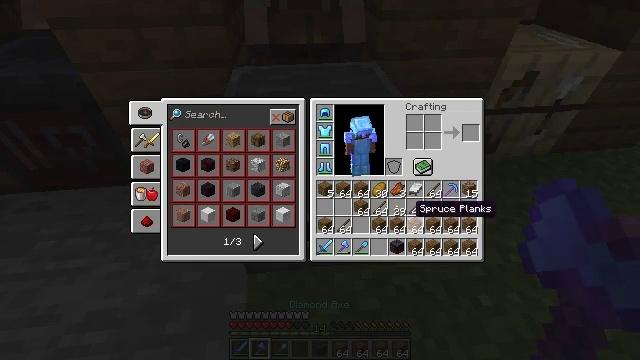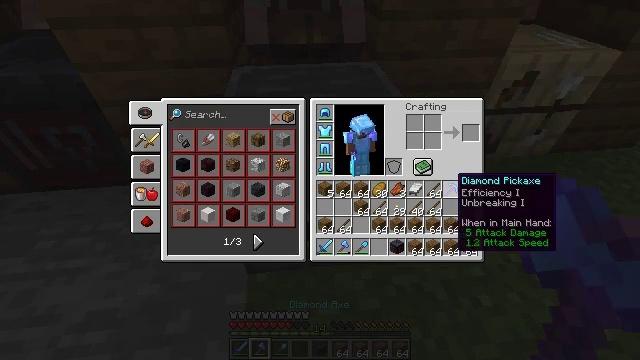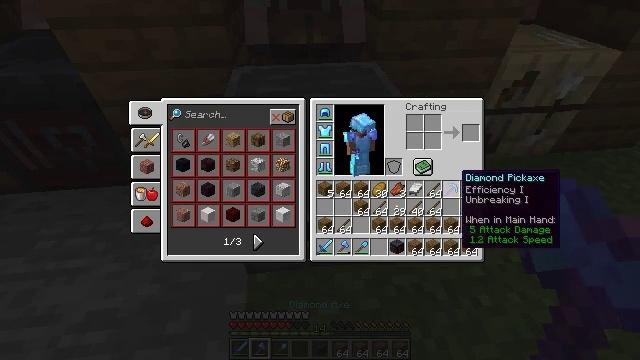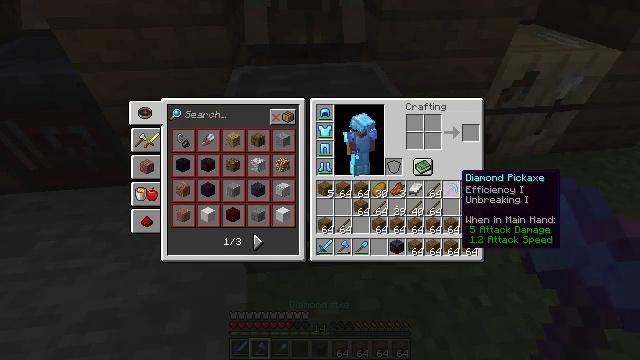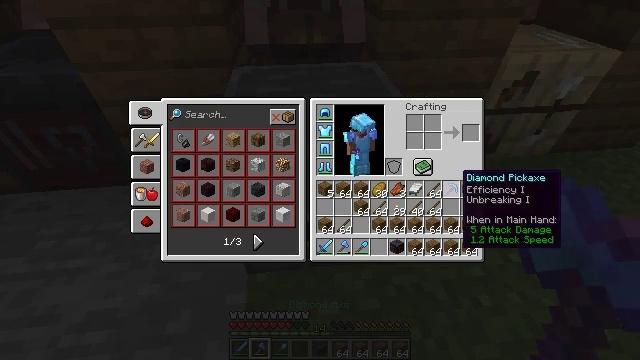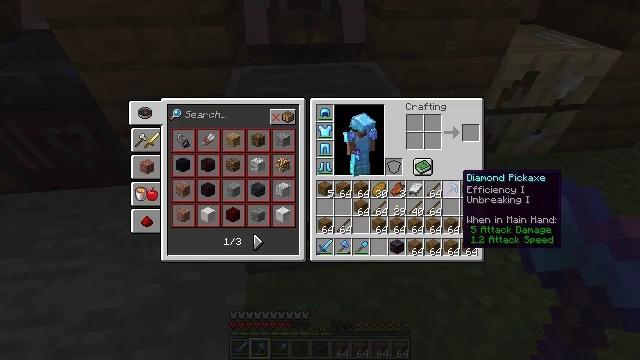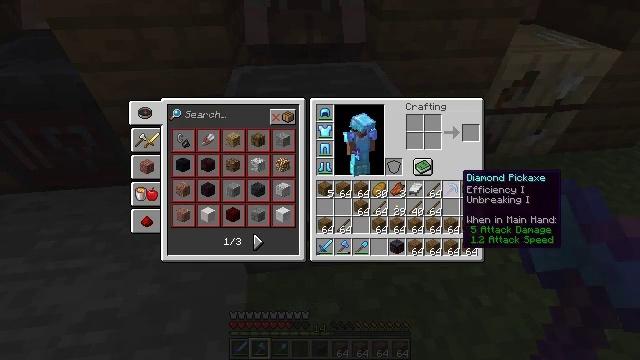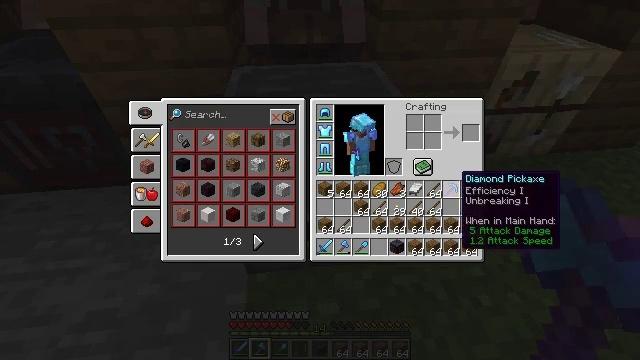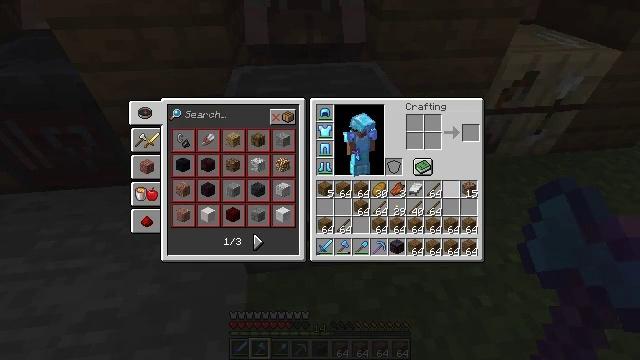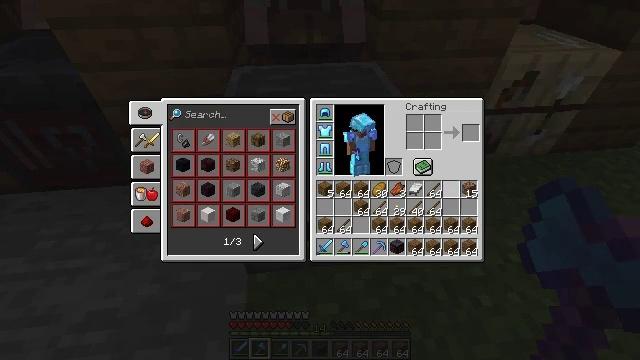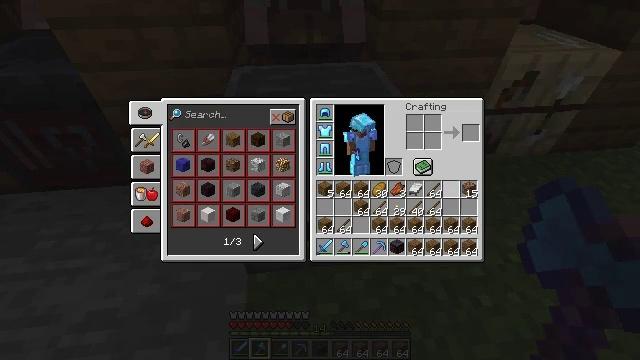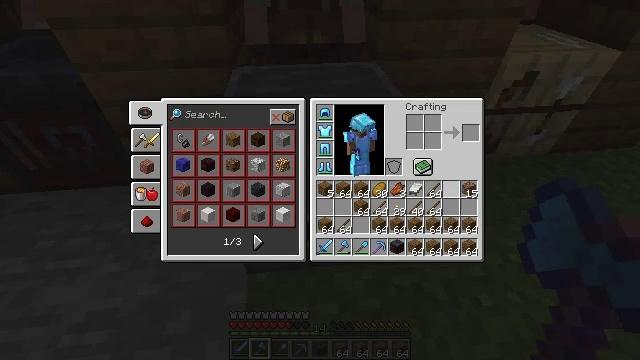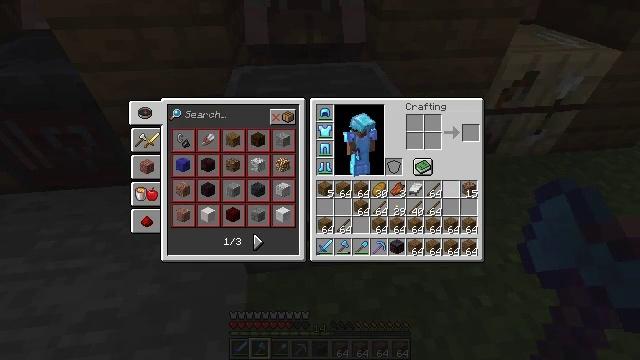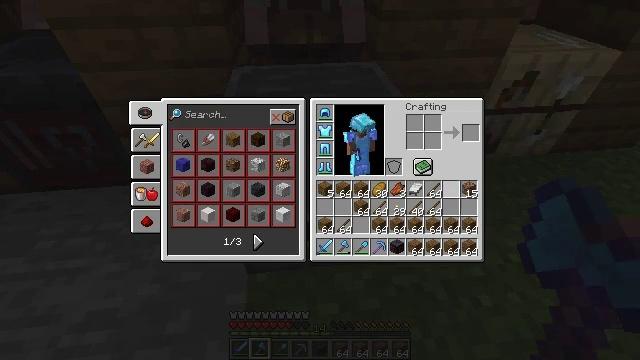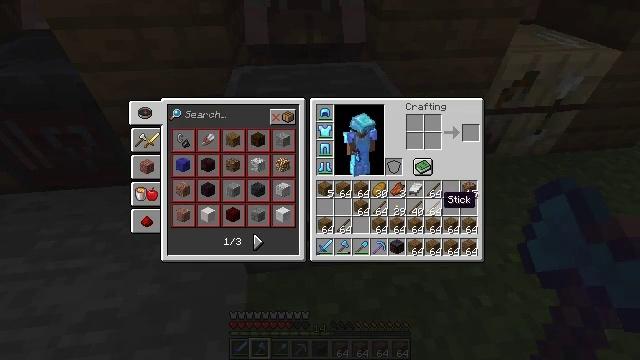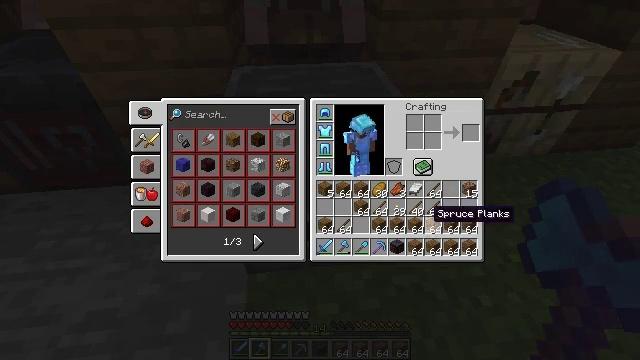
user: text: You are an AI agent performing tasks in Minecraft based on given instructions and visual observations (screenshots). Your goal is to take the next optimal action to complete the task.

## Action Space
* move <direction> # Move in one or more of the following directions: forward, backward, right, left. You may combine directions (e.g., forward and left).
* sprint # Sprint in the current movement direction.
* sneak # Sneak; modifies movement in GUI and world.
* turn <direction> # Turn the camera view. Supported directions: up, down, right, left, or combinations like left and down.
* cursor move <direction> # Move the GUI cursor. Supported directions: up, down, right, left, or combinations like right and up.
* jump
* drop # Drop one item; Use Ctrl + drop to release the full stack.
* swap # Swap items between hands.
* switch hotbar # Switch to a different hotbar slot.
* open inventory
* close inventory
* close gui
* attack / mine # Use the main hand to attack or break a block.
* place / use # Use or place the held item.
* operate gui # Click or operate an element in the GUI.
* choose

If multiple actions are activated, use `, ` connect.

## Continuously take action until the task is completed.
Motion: motion action
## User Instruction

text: Break the blast furnace block.
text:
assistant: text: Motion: sneak, cursor move right and up
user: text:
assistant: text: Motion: sneak
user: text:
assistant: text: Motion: sneak
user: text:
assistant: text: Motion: sneak
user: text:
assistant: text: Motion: sneak
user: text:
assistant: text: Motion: sneak
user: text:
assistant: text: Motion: sneak
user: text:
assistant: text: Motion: sneak, operate gui
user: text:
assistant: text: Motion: sneak, operate gui
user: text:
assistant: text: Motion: sneak
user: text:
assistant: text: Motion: sneak
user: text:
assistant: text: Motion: sneak
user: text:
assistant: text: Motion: sneak
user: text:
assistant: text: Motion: sneak, cursor move left and down
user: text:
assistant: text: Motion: sneak, cursor move left and down
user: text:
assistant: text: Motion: sneak, cursor move left and down
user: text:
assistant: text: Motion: sneak, cursor move down
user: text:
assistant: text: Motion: sneak
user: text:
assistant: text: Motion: sneak
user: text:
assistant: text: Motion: sneak
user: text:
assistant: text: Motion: sneak
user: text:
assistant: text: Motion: sneak
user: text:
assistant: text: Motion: sneak, operate gui
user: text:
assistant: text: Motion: sneak, operate gui
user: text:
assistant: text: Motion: sneak, operate gui
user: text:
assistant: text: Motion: sneak
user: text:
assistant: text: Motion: sneak
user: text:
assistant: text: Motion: sneak
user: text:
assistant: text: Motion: sneak, close inventory
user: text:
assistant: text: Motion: close inventory